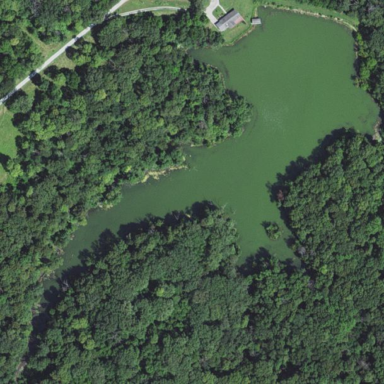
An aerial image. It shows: Serene pond surrounded by nature.